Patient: sex F, age 78
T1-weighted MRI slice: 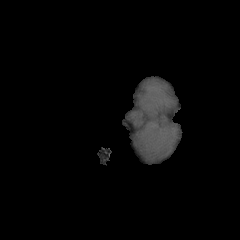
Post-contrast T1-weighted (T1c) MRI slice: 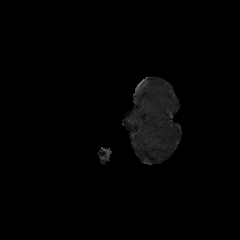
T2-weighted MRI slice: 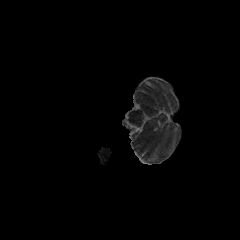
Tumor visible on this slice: no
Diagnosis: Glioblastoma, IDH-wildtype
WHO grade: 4